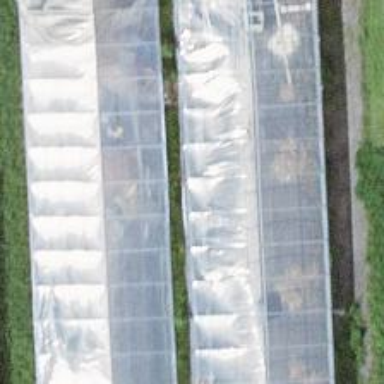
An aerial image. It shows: Greenhouse.